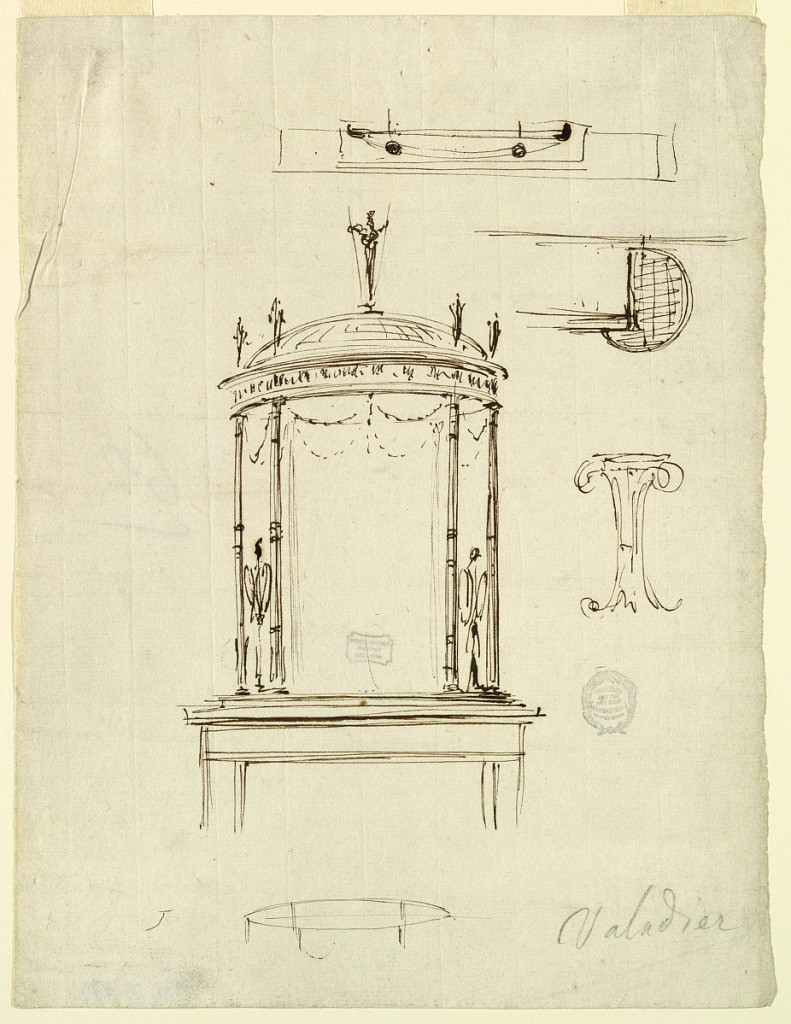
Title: Design for a Mantelpiece
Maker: Giuseppe Valadier, Italian, 1762–1839
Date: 1815–1835
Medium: Pen and ink on paper
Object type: Drawing
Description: A plan of the over mantel. At center top part of the framing of the fireplace and the over mantel: a pavilion in Pompeian style with thin columns, shown in perspective. Bottom, a plan of the dome, shown in bird's eye view.